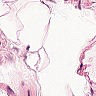
Metastatic tissue present: no